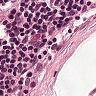
Metastatic tissue present: no